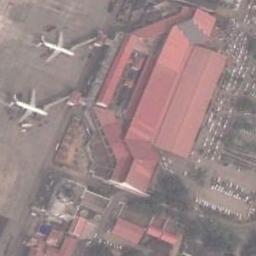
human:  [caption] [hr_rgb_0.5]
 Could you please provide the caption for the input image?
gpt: Two planes parked on the open area in front of a red terminal and a parking lot with many cars on the other side of the terminal .

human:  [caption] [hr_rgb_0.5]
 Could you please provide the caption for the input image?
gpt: Two planes are parked by the red-roofed airport .

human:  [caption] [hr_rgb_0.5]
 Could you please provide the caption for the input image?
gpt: Two airplanes were neatly arranged on the airport beside the building .

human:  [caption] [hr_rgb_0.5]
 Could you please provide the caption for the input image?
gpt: There are two airplanes parked beside the red airport by the runway .

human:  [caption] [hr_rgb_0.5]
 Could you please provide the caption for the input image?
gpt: Two planes next to the red building .